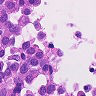
Metastatic tissue present: yes